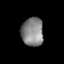
Tissue: lung
Cell type: Endothelial cells
Senescence score: 0.6557
Nuclear area (px): 617
Mean DAPI intensity: 132.749